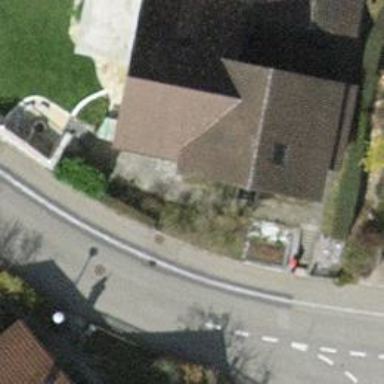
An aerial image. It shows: Detached building with gabled roof.